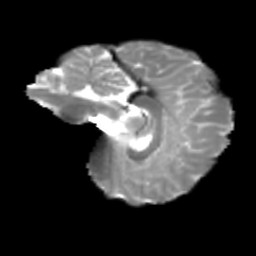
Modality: T2w
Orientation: sagittal
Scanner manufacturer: siemens
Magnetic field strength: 3 T
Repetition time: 4 s
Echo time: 0.0594 s